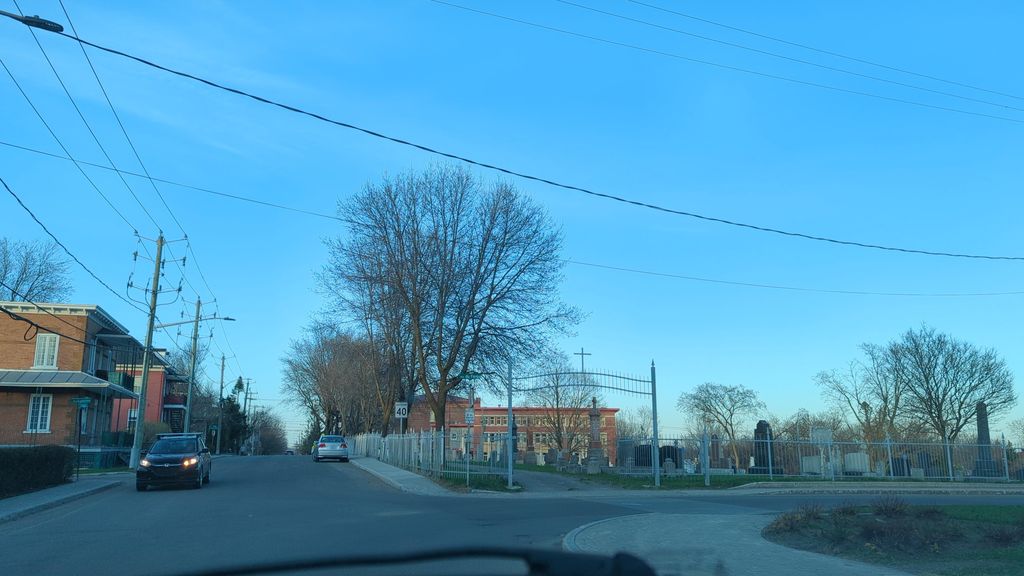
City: quebec_city